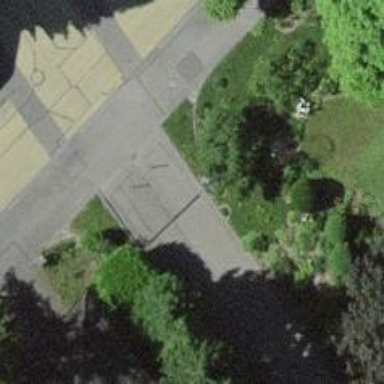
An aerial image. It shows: Bollard.